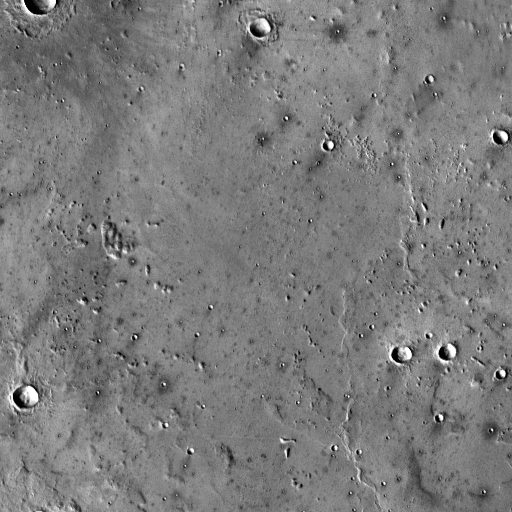
Crater classes present: Background, Other